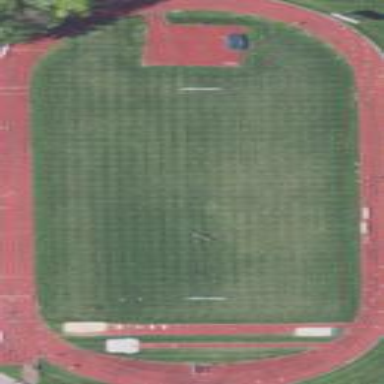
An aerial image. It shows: Athletics track located on leisure land.